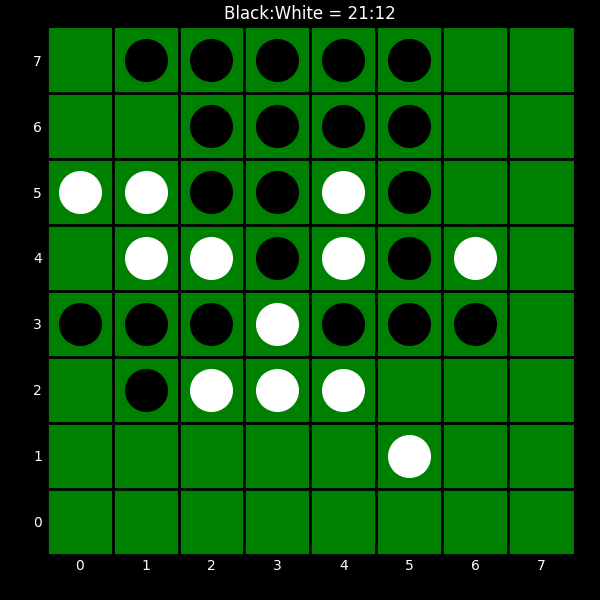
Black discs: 21
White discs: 12